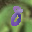
Label: 8